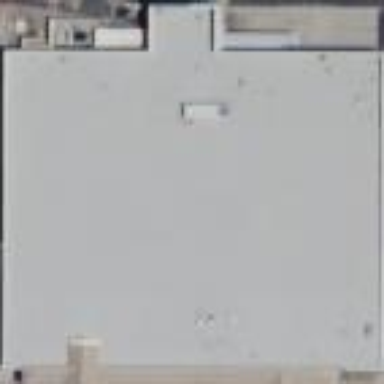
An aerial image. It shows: Supermarket located in building.